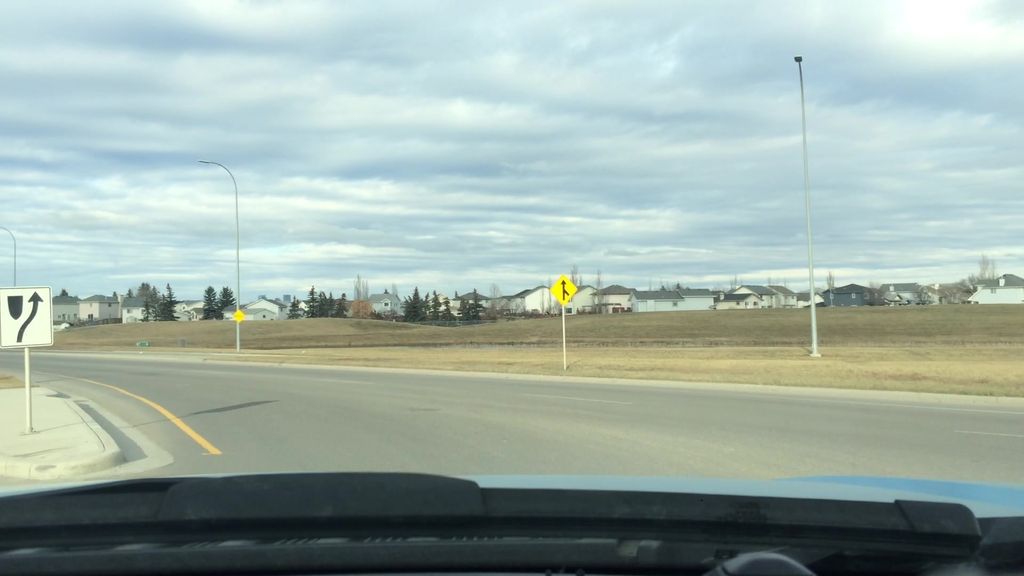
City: calgary